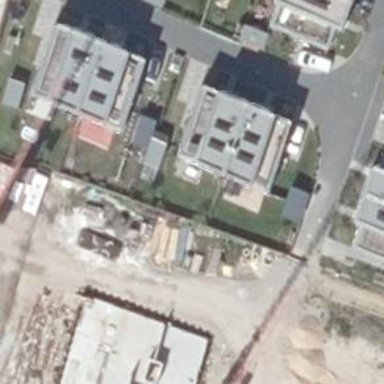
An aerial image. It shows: Semidetached house with flat roof.